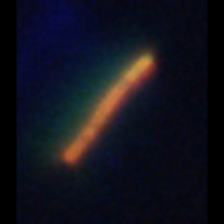
Taxon: Pennate
Group: Diatoms